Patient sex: F
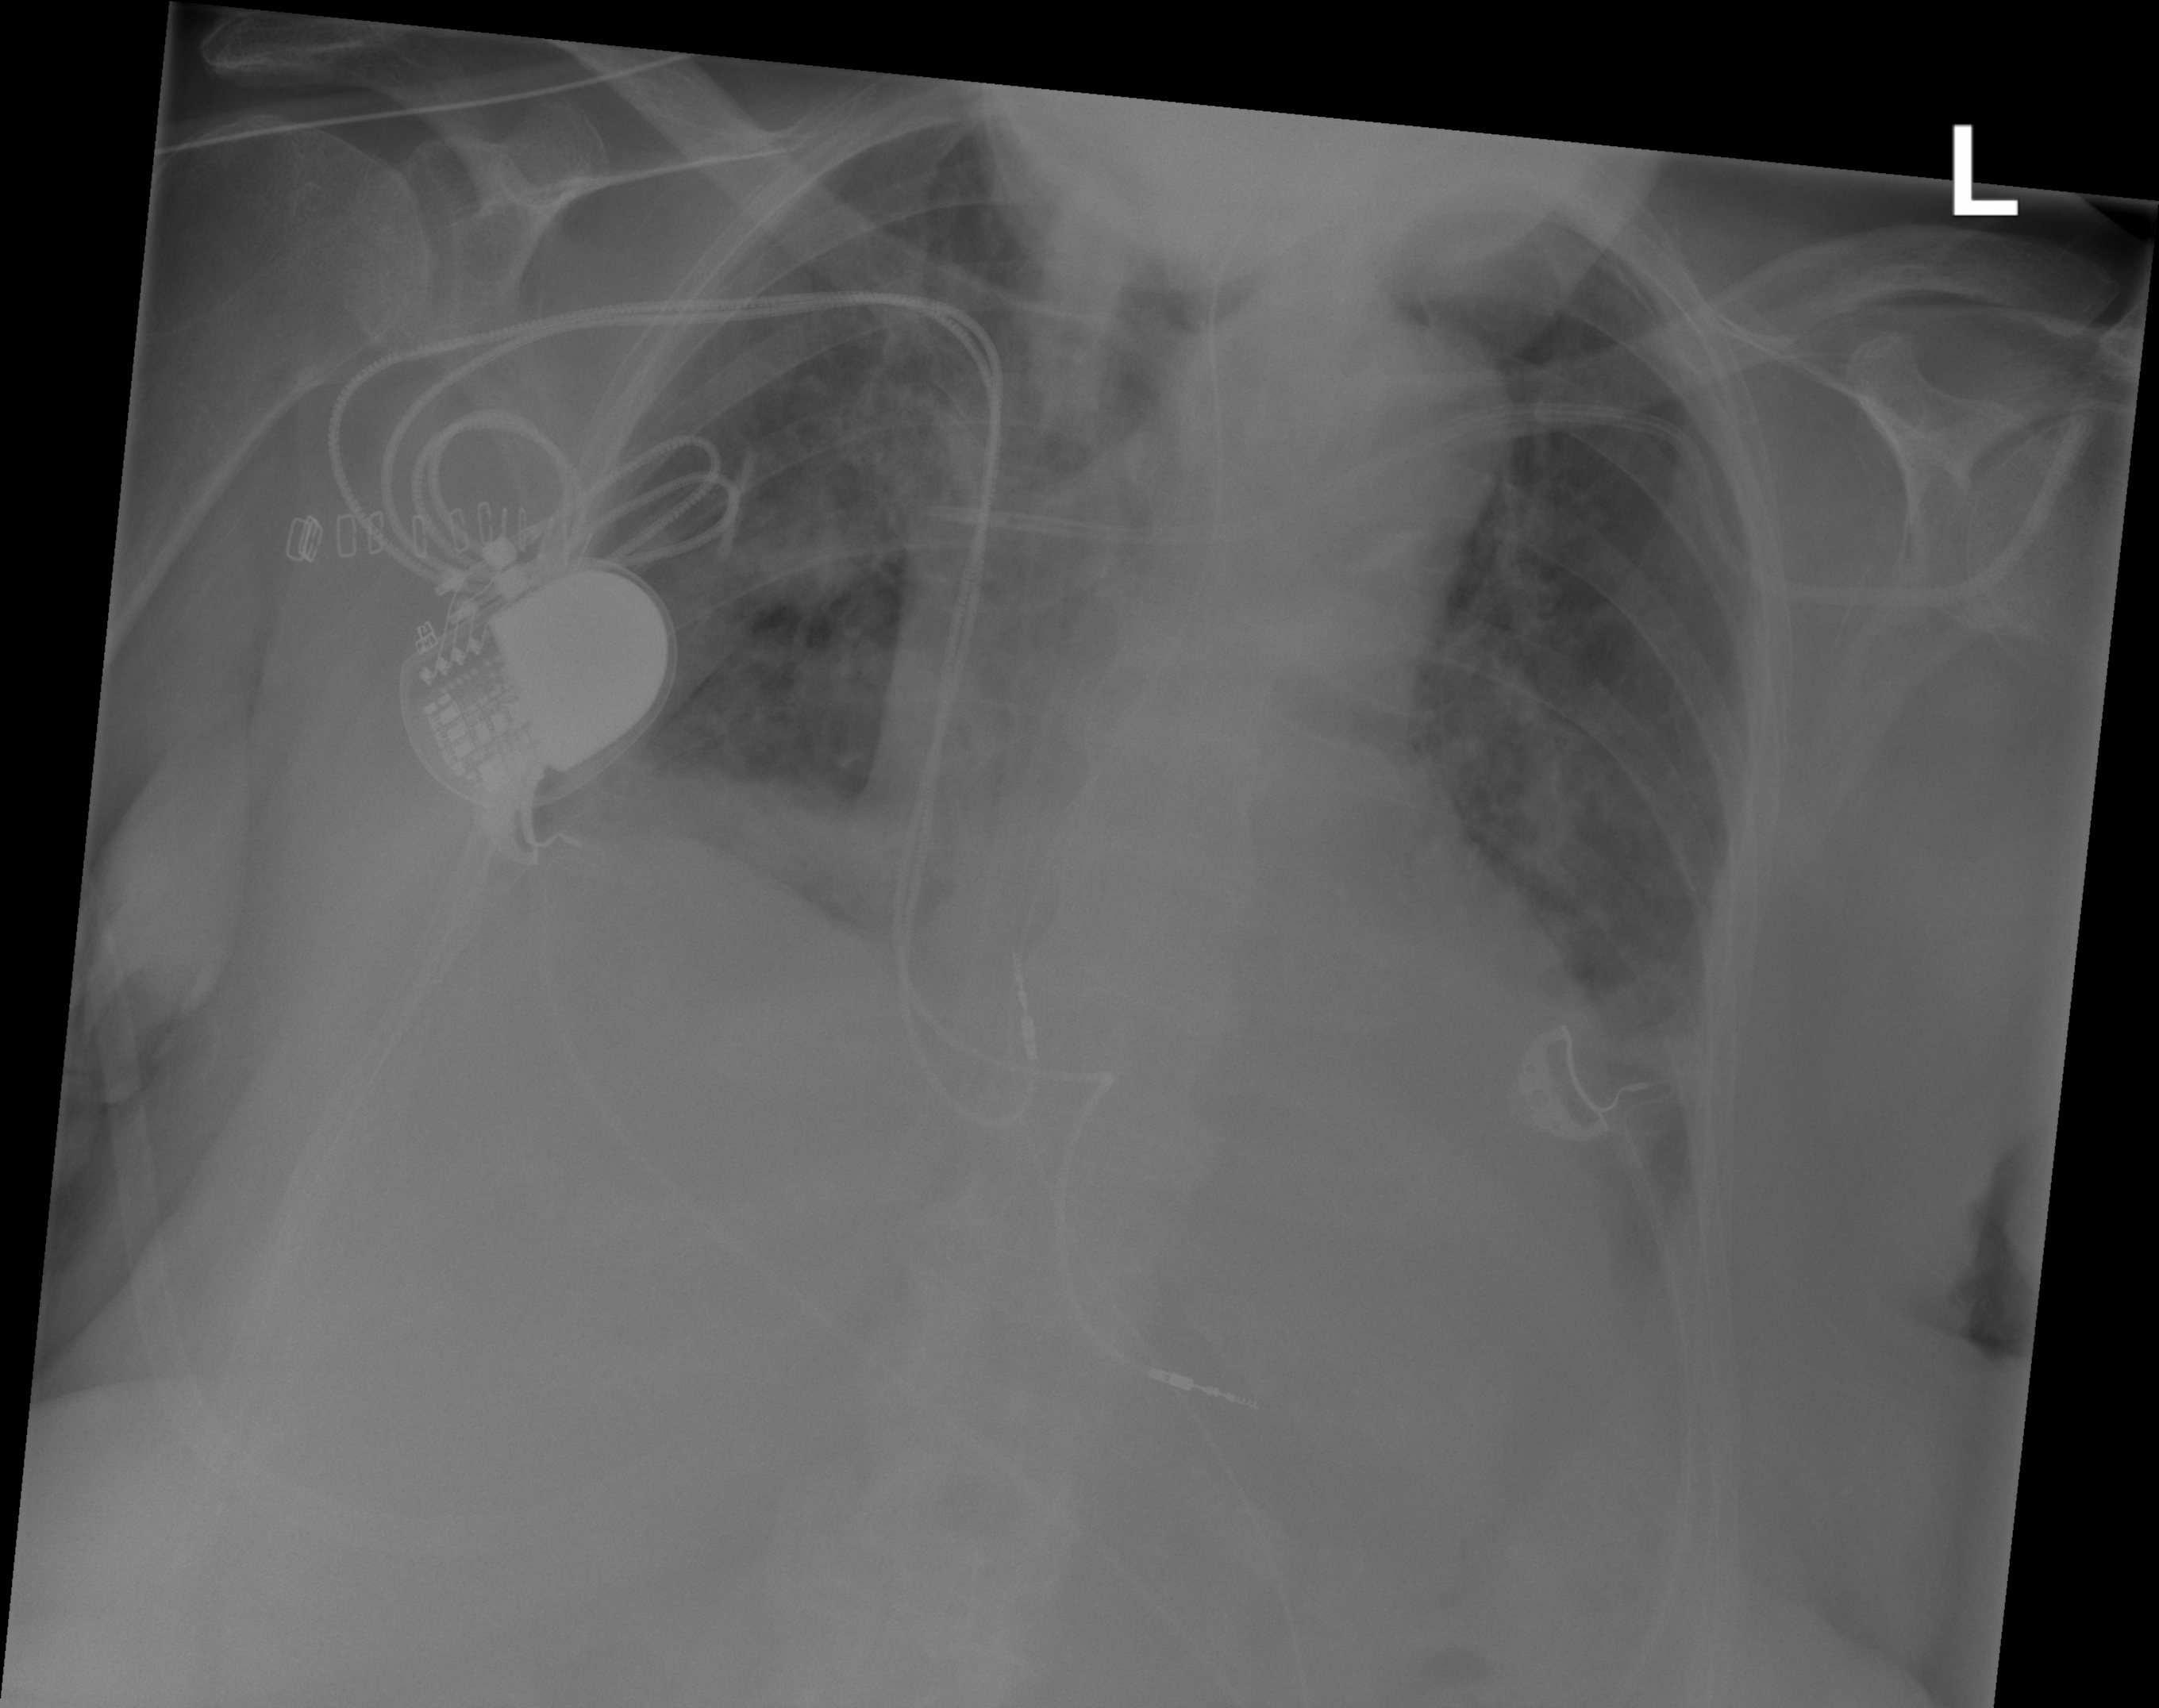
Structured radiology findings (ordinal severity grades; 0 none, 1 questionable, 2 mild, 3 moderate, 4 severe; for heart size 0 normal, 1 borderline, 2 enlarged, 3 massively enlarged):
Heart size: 2
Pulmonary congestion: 2
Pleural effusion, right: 2
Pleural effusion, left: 2
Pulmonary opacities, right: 2
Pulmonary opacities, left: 1
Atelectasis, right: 2
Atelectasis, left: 2